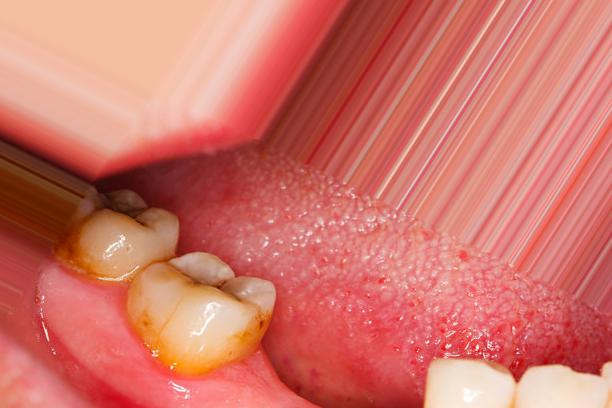
Condition: Caries